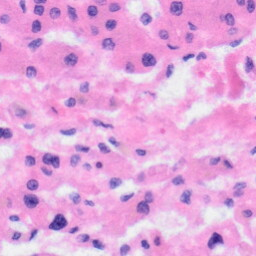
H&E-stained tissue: Liver